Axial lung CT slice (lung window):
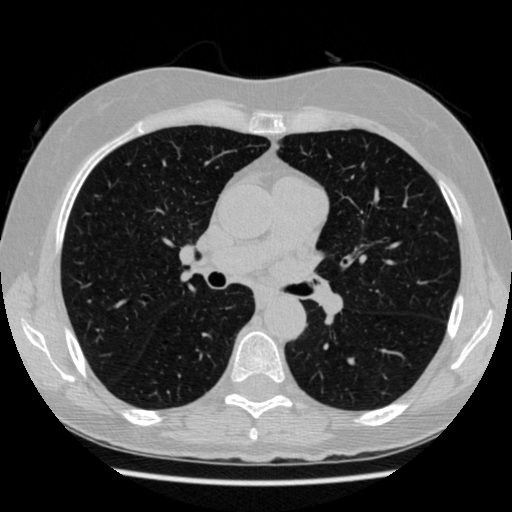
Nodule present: no